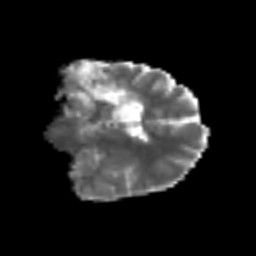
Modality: MD
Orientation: coronal
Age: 40
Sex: female
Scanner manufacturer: siemens
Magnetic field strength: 3 T
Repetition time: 6.1 s
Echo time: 0.101 s